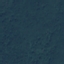
Land use / land cover: Forest